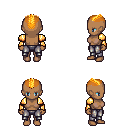
a pixel art fantasy rpg character, female body template, human, dark skin, gold arm armor, metal pants, light blonde short mohawk hairstyle, four views (front, back, left, right), 2x2 character sprite sheet, small pixel art, hard edges, no anti-aliasing